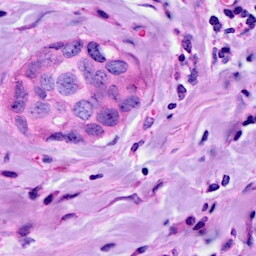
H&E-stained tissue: Breast